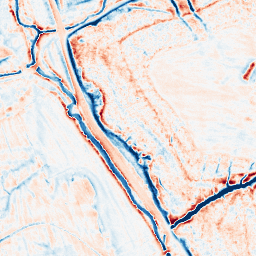
Category: edge_preserving
Decomposition family: anisotropic_diffusion
Decomposition parameters: iterations: 50
kappa: 100
gamma: 0.1
Upsampling method: edge_directed
Upsampling parameters: scale: 2
Upsampling scale: 2